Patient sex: M
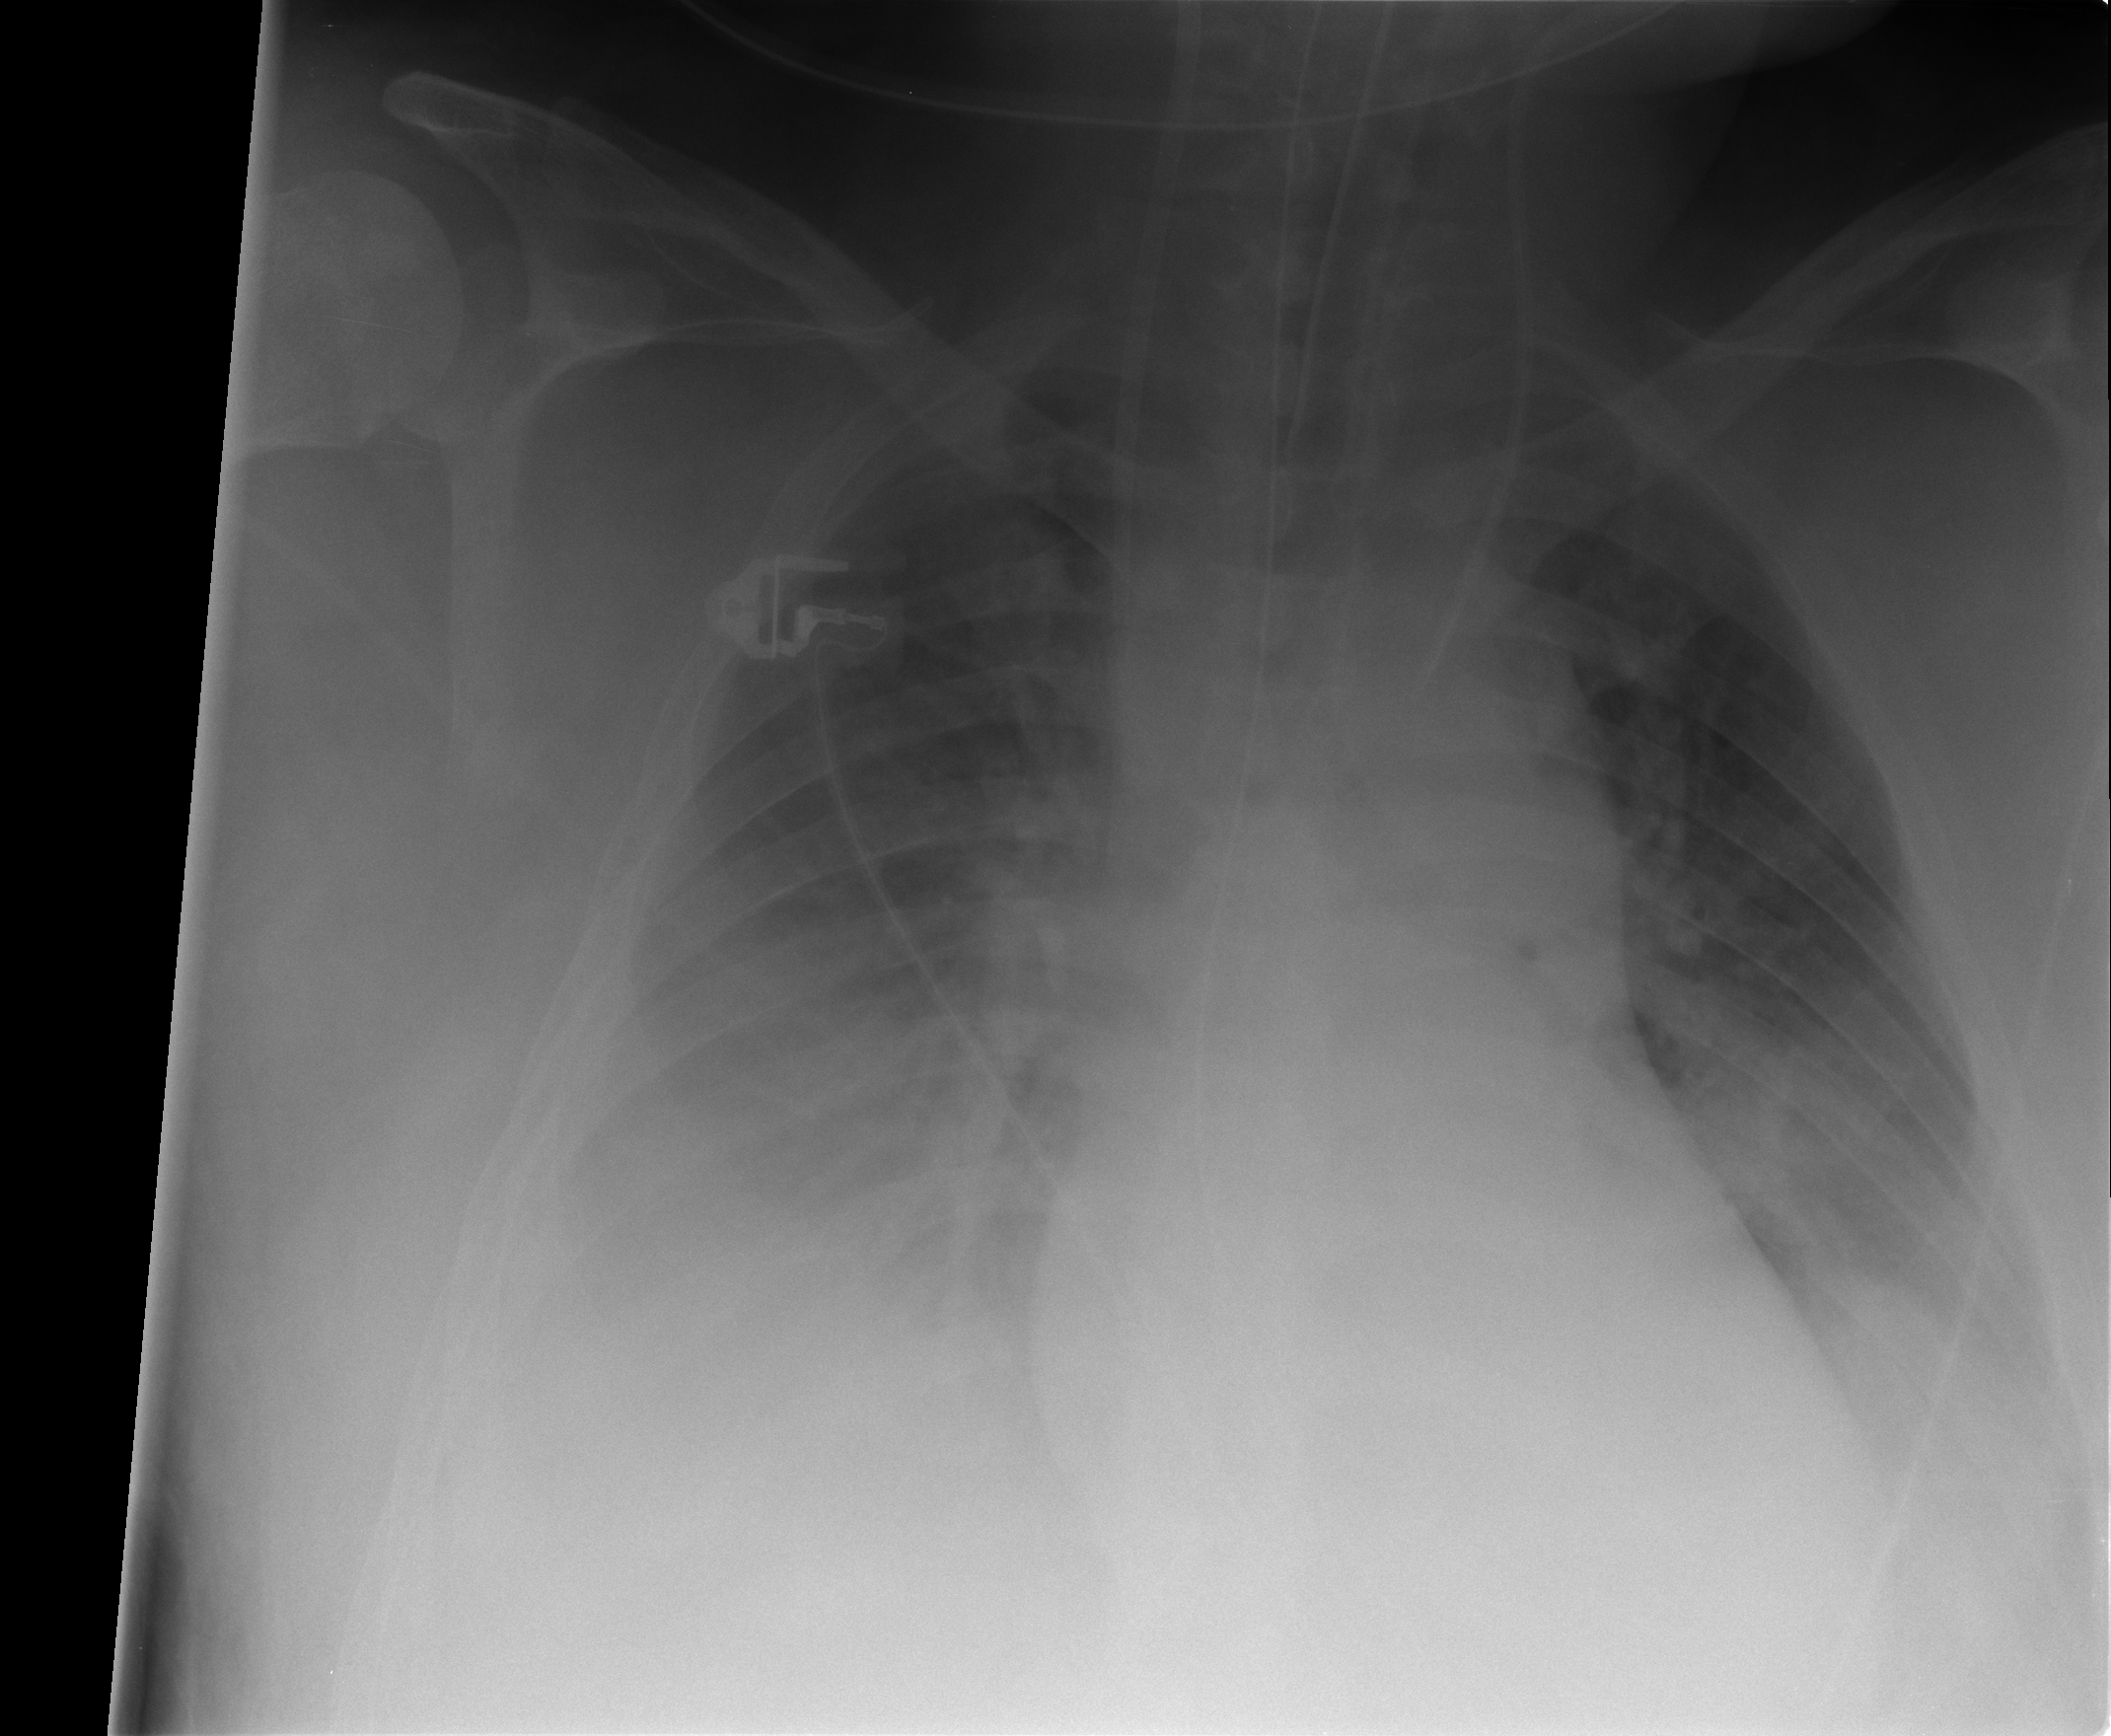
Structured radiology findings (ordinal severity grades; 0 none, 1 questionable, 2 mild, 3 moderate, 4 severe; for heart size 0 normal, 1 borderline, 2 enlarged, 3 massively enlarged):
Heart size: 2
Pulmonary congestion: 2
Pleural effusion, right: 3
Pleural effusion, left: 2
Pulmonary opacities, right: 2
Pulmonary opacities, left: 2
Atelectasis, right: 2
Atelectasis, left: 2